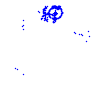
Particle: proton